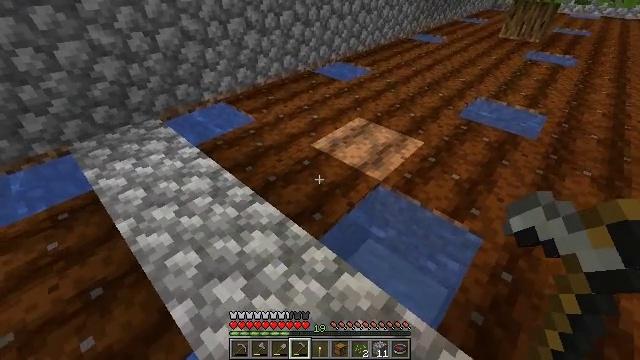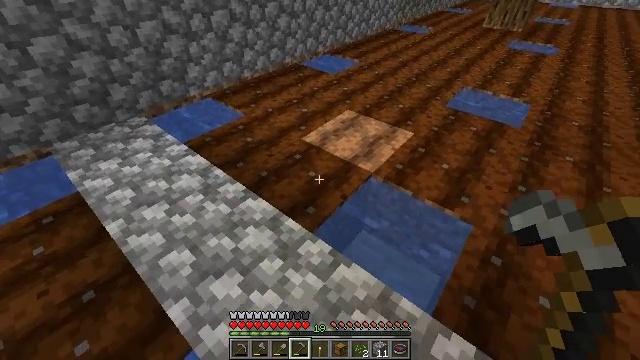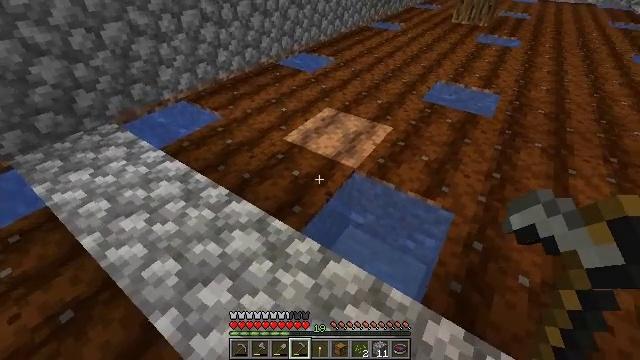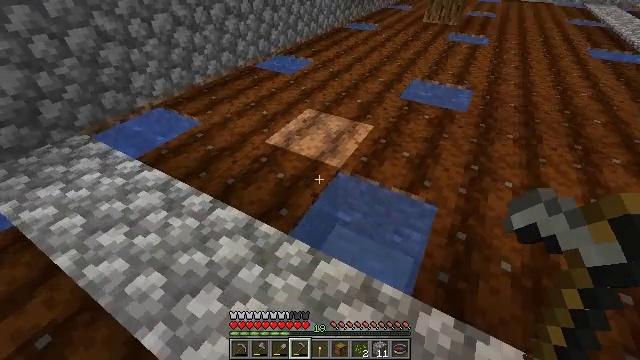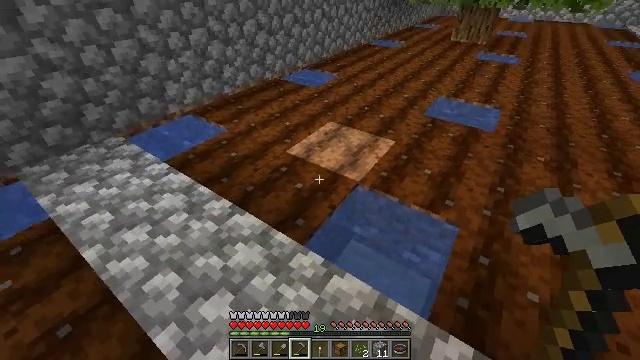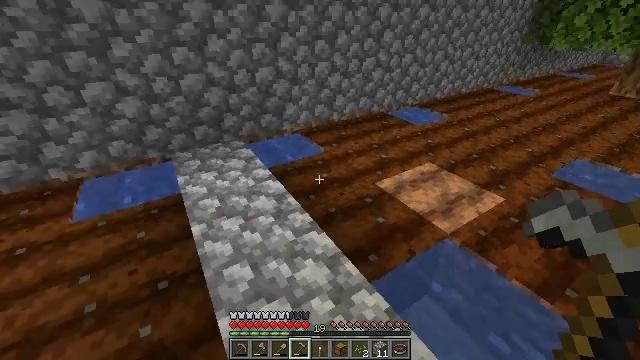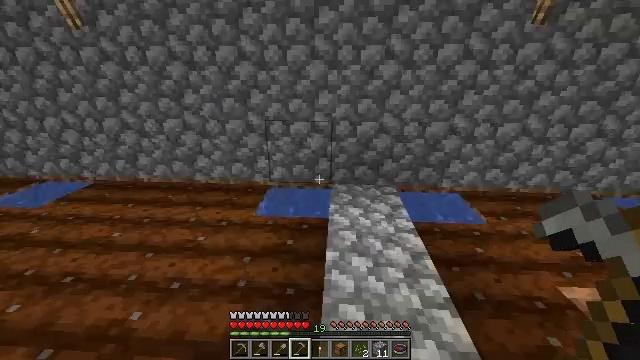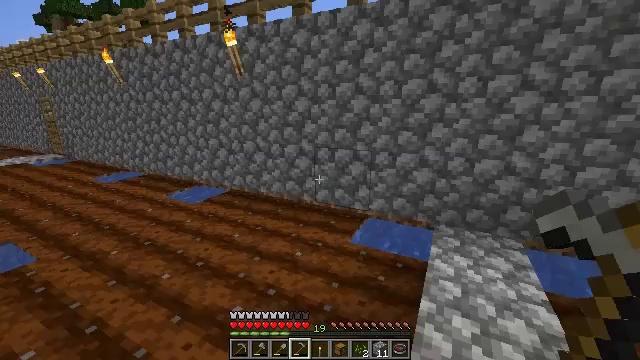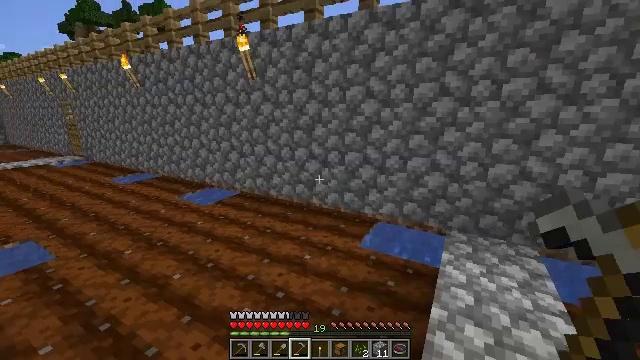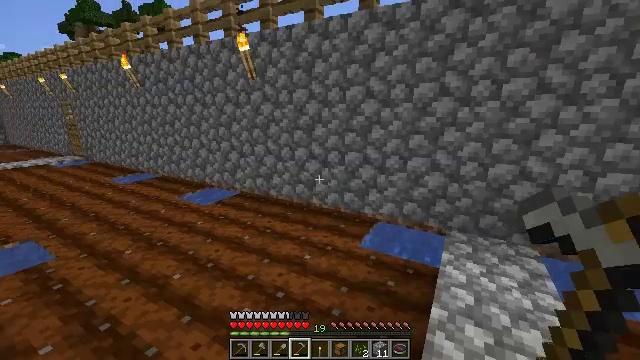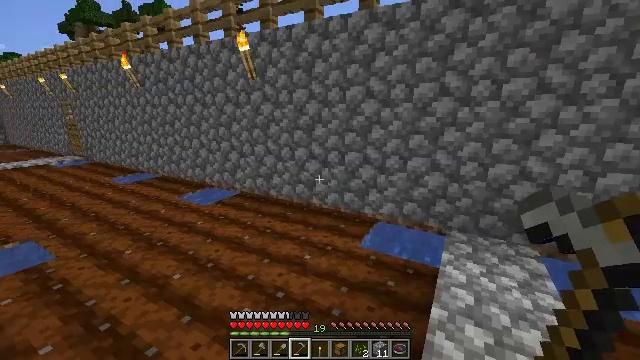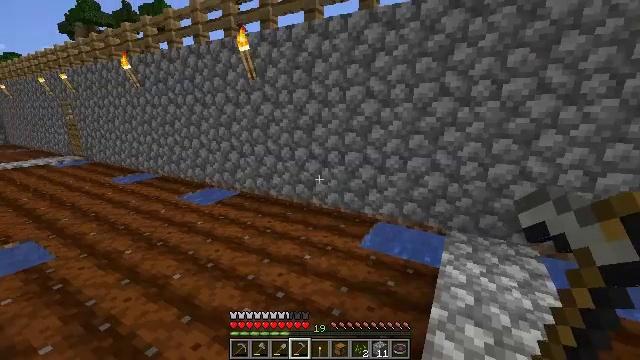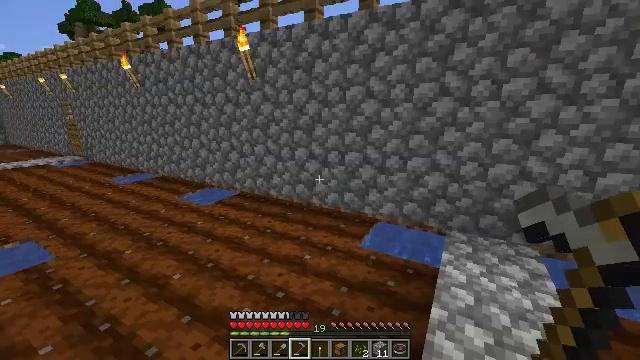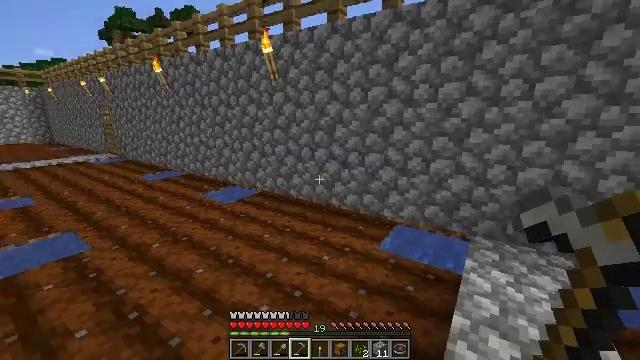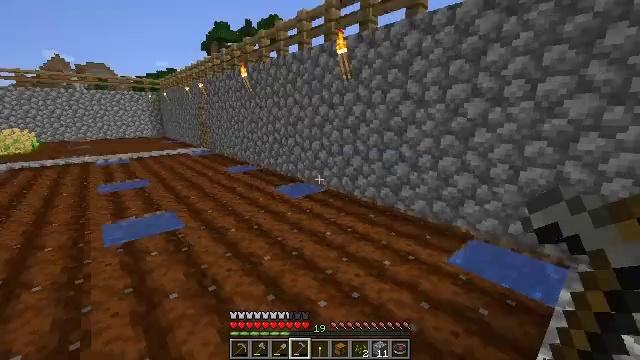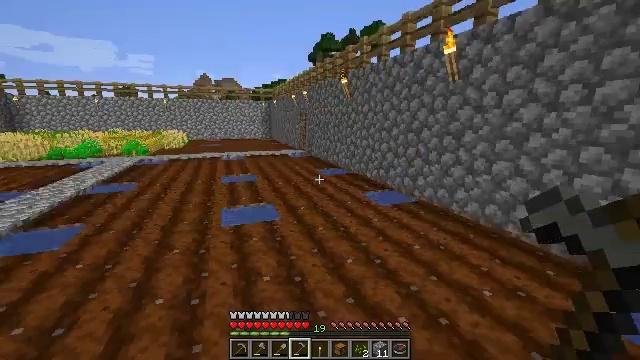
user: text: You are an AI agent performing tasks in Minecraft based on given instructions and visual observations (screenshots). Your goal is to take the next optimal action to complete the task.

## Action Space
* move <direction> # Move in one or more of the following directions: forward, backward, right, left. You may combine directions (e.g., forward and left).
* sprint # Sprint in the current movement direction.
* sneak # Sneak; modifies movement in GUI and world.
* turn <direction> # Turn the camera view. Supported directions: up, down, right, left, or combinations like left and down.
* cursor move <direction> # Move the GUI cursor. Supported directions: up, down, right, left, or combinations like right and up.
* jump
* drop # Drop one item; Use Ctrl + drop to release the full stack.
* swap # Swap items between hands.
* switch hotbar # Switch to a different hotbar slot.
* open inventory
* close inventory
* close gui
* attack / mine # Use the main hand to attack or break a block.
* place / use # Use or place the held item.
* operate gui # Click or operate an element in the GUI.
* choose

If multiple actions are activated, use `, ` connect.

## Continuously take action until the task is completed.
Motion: motion action
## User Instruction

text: Collect oxeye daisy from the ground.
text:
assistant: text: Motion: turn right and down
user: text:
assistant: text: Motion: turn right
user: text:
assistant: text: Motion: turn right
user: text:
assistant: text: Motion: turn left and up
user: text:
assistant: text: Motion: turn left and up
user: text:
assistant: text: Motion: turn left and up
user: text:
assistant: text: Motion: turn left and up
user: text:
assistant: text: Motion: turn left
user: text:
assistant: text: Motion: no_op
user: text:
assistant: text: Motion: no_op
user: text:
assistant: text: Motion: no_op
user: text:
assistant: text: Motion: no_op
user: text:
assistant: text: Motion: turn left
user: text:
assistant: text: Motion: turn left
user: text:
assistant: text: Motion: turn left and up
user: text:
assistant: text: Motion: turn left and up
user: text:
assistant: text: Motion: turn left
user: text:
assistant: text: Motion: turn up
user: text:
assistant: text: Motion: no_op
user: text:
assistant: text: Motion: no_op
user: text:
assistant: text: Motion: no_op
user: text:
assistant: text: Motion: no_op
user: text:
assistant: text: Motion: turn left
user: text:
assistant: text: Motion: turn left
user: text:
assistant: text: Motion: turn left
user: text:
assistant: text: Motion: turn left
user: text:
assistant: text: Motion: move left
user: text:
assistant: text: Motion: move left
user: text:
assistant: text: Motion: move left
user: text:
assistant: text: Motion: move left